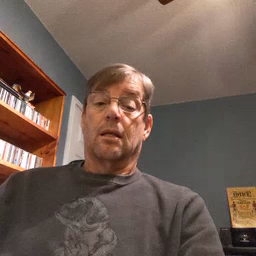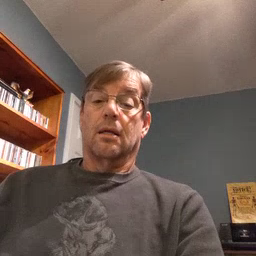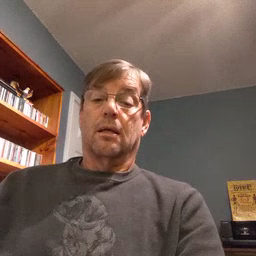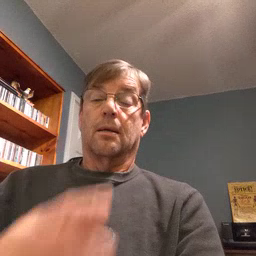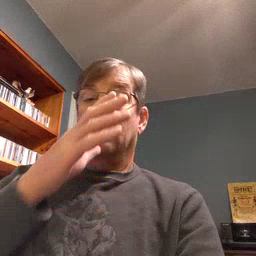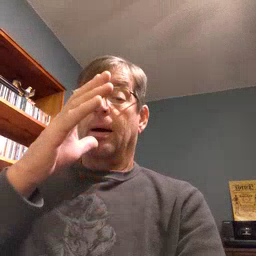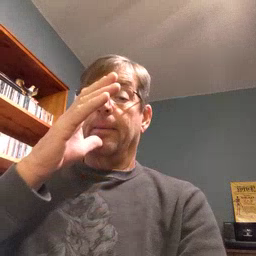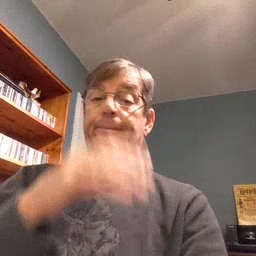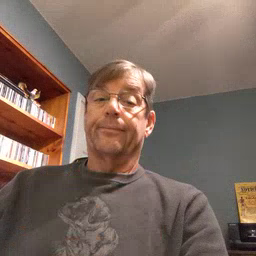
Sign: mom